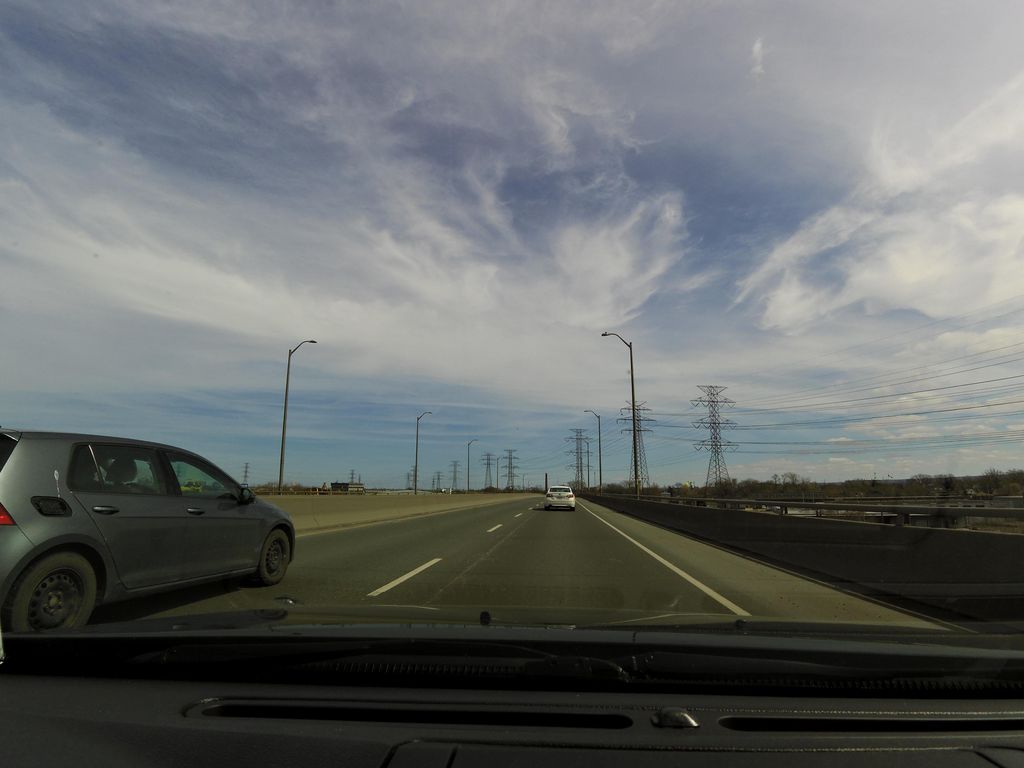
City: hamilton